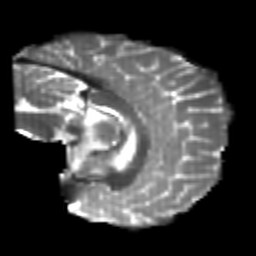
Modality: T2w
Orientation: sagittal
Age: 24
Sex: male
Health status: healthy
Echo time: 0.074 s